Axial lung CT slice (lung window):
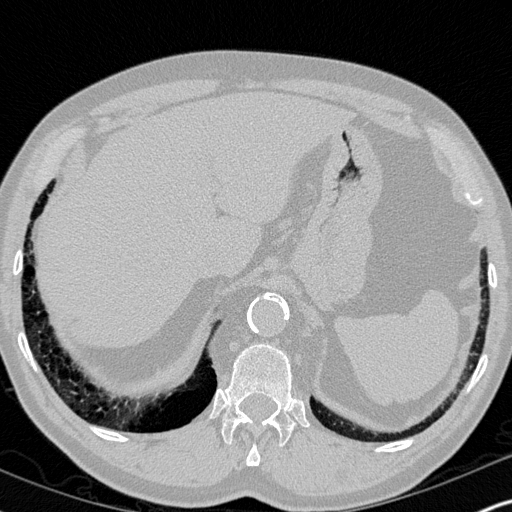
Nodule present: no